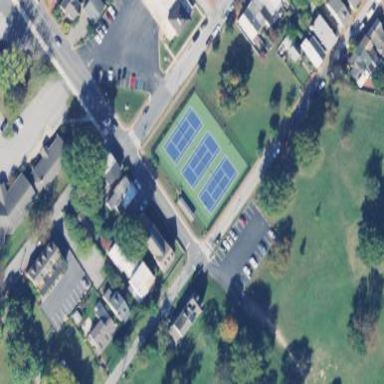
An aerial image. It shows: Tennis court on pitch.